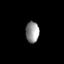
Tissue: lung
Cell type: Endothelial cells
Senescence score: 0.5652
Nuclear area (px): 284
Mean DAPI intensity: 144.856